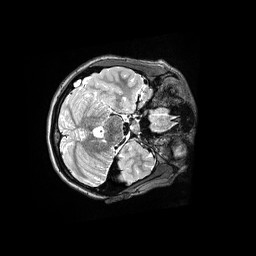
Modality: T2w
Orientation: axial
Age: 14
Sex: female
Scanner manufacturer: siemens
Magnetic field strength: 3 T
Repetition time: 3.2 s
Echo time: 0.564 s